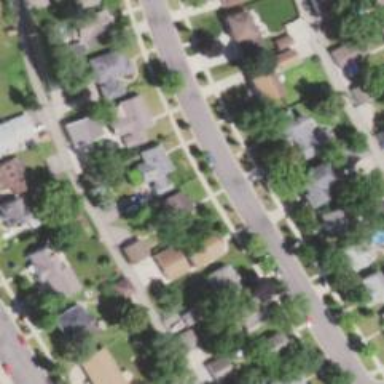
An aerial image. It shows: Residential road with separate sidewalk.